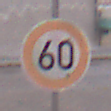
Verkehrszeichen: Geschwindigkeit60
Umgebung: Outdoor, Urban
Tageszeit: MorningAfternoon
Wetter: PartlyCloudy
Licht: Natural
Jahreszeit: NotSpecified
Kontrast: LowContrast